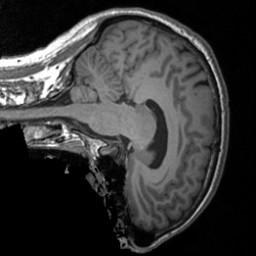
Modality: T1w
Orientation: sagittal
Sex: male
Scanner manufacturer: siemens
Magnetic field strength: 3 T
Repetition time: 1.9 s
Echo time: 0.00226 s